Question: I'm writing an application. I'd like to have a tutorial mode where the screen of the application darkens and single features of the application are allowed to shine through. On my actual app, I have many datagrids and listboxes so I thought the easiest way to accomplish this might be to overlay the entire screen with a semi-transparent Panel and then somehow use the opacity mask to see through the mask in certain areas to highlight them in my application while the tutorial explains what they do. The only problem is, I can't get the opacity mask to work with a visualbrush and picking out specific objects like a Listbox. Below is an example program I wrote to demonstrate simply what I am trying to do.
'''
<Grid>
<Grid.RowDefinitions>
<RowDefinition Height="Auto"/>
<RowDefinition Height="*"/>
<RowDefinition Height="Auto"/>
</Grid.RowDefinitions>
<Grid.ColumnDefinitions>
<ColumnDefinition Width="*"/>
<ColumnDefinition Width="*"/>
</Grid.ColumnDefinitions>
<TextBlock Text="Two different text listboxes"/>
<ListBox Grid.Row="1" Name="myListBox1" Grid.Column="0" VerticalAlignment="Top">
<ListBoxItem Content="Item 1" Margin="3" Background="Tan"/>
<ListBoxItem Content="Item 2" Margin="3" Background="Aqua"/>
<ListBoxItem Content="Item 3" Margin="3" Background="Gold"/>
</ListBox>
<ListBox Grid.Row="1" Name="myListBox2" Grid.Column="1" VerticalAlignment="Top">
<ListBoxItem Content="Item A" Margin="3" Background="Magenta"/>
<ListBoxItem Content="Item B" Margin="3" Background="Chartreuse"/>
<ListBoxItem Content="Item C" Margin="3" Background="Chocolate"/>
<ListBoxItem Content="Item D" Margin="3" Background="Pink"/>
</ListBox>
<Button Grid.Row="2" Height="40" Margin="5" Content="Click me" Grid.ColumnSpan="2"/>
<DockPanel Grid.RowSpan="3" Background="#55000000" Grid.ColumnSpan="2">
<DockPanel.OpacityMask>
<VisualBrush Visual="{Binding ElementName=myListBox1}"/>
</DockPanel.OpacityMask>
</DockPanel>
</Grid>
'''

Can anyone give me any tips on how to simply accomplish this mask?
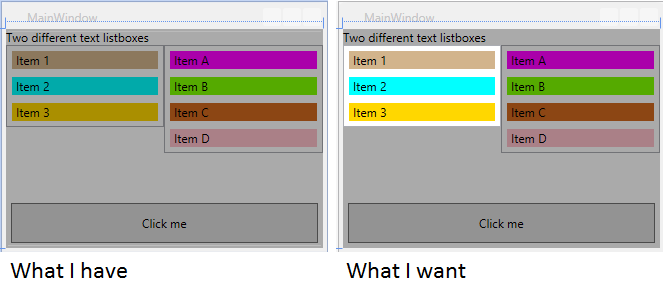
Answer: So here's an example of how I've done this in the past. I was going to go the extra step and throw together a Storyboard animation to sequence through the property change of 'Clip' on the one object to show you how it can work in your tutorial scenario (which it did quite nicely on the last project I did this on.) except it's Friday and I'm running late leaving the office already. :)
Forgot to mention that originally I just put named rectangles collapsed over top of each of the controls I wanted to show off with a -5 margin. Once their visibility was toggled to visible and they gave back <URL> you can grab the 'Rect' with a binding for your geometry with just xaml.
Or... If you don't need it dynamic, and you don't mind x layers over your outermost parent. You could always load it up in Blend -> Put Rectangle on top most z-index so it covers everything with an opacity, draw a Rectangle over your highlight area -> Select both -> [From top file menu] Select Object -> Select Path -> Select "Make Compound Path" and, voila you have a shape you can just toggle visibility on and cycle each through a storyboard.
Let me know if you have any questions or if you want me to show you to utilize the concept more, you can manually change Box1, Box2, Box3, etc on the 'StaticResource' on "PresenterForeground" to see the concept in action though.
'''
<Window x:Class="WpfApplication1.MainWindow"
xmlns="http://schemas.microsoft.com/winfx/2006/xaml/presentation"
xmlns:x="http://schemas.microsoft.com/winfx/2006/xaml"
Title="MainWindow" Height="350" Width="350">
<Window.Resources>
<!-- These guys are for example, you could change the StaticResource on the Clip of the Rectangle
below to reflect the changes here with a property change in a storyboard, or from a trigger, whatever -->
<Geometry x:Key="Box1">M0,0 L280,0 L280,280 L0,280 z M10,10 L130,10 L130,130 L10,130 z</Geometry>
<Geometry x:Key="Box2">M0,0 L280,0 L280,280 L0,280 z M150,10 L270,10 L270,130 L150,130 z</Geometry>
<Geometry x:Key="Box3">M0,0 L280,0 L280,280 L0,280 z M10,150 L130,150 L130,270 L10,270 z</Geometry>
<Geometry x:Key="Box4">M0,0 L280,0 L280,280 L0,280 z M150,150 L270,150 L270,270 L150,270 z</Geometry>
</Window.Resources>
<Grid HorizontalAlignment="Center" VerticalAlignment="Center">
<Grid.RowDefinitions>
<RowDefinition Height="Auto"/>
<RowDefinition Height="Auto"/>
</Grid.RowDefinitions>
<Grid.ColumnDefinitions>
<ColumnDefinition Width="Auto"/>
<ColumnDefinition Width="Auto"/>
</Grid.ColumnDefinitions>
<Grid.Resources>
<Style TargetType="Rectangle">
<Setter Property="Width" Value="100"/>
<Setter Property="Height" Value="100"/>
<Setter Property="Margin" Value="20"/>
</Style>
</Grid.Resources>
<Rectangle Fill="Red"/>
<Rectangle Grid.Column="1" Fill="Blue"/>
<Rectangle Grid.Row="1" Fill="Green"/>
<Rectangle Grid.Row="1" Grid.Column="1" Fill="Orange"/>
<!-- This guy is our main foreground to cut visibility to everything else -->
<Rectangle Name="PresenterForeground" Grid.ColumnSpan="2" Grid.RowSpan="2"
Fill="#77000000"
Height="Auto"
Width="Auto"
Margin="0"
Clip="{StaticResource Box1}"/>
</Grid>
</Window>
'''
Hope this helps and have a great weekend, cheers!